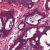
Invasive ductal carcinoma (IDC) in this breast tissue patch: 0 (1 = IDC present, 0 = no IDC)